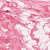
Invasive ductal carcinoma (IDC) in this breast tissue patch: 0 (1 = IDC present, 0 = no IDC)